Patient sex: M
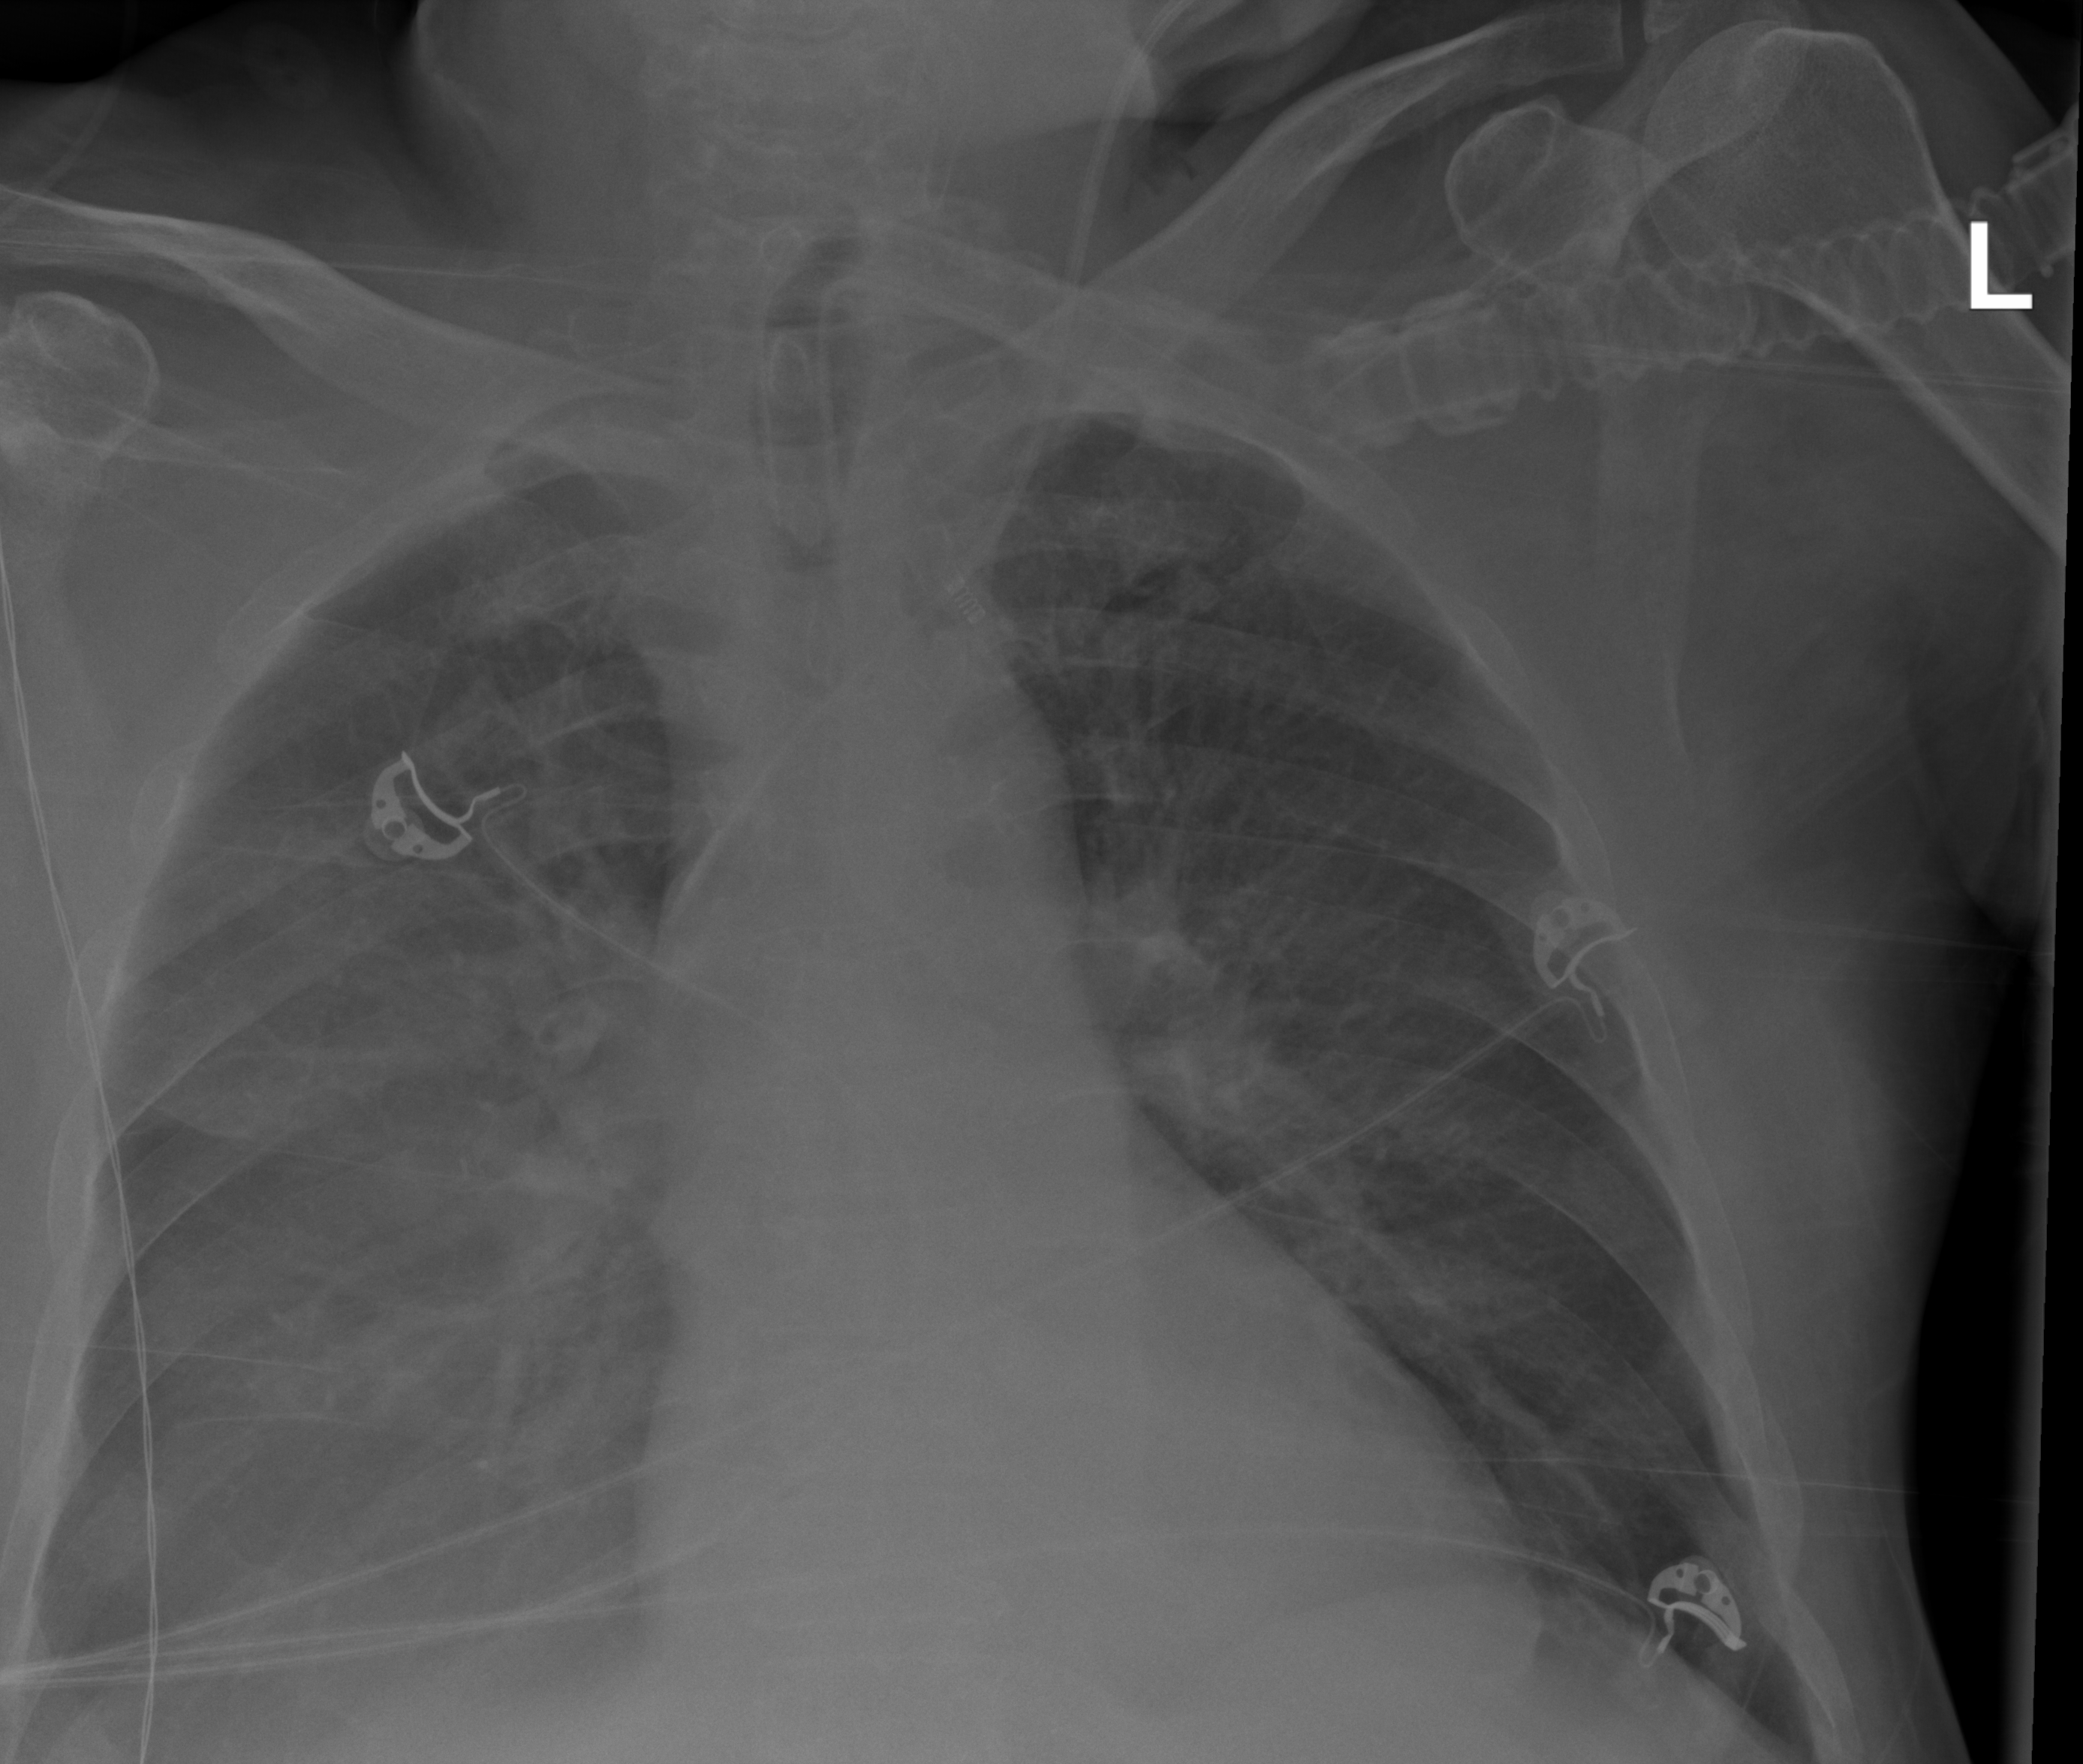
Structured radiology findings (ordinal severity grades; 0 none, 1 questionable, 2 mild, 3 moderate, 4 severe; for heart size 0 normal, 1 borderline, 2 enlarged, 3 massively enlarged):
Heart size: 1
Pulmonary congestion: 0
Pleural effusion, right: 3
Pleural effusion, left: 2
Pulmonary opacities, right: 2
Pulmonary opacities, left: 0
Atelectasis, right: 3
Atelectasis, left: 2